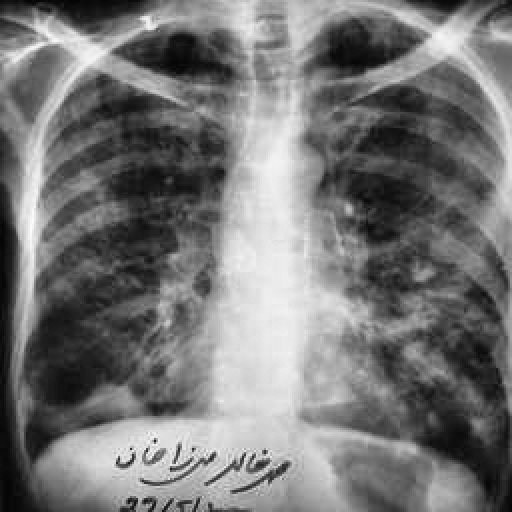
Finding: TUBERCULOSIS